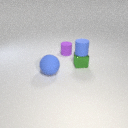
small blue rubber cylinder above small green metal cube